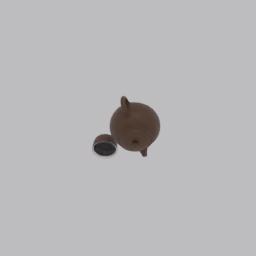
Label: tools